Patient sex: M
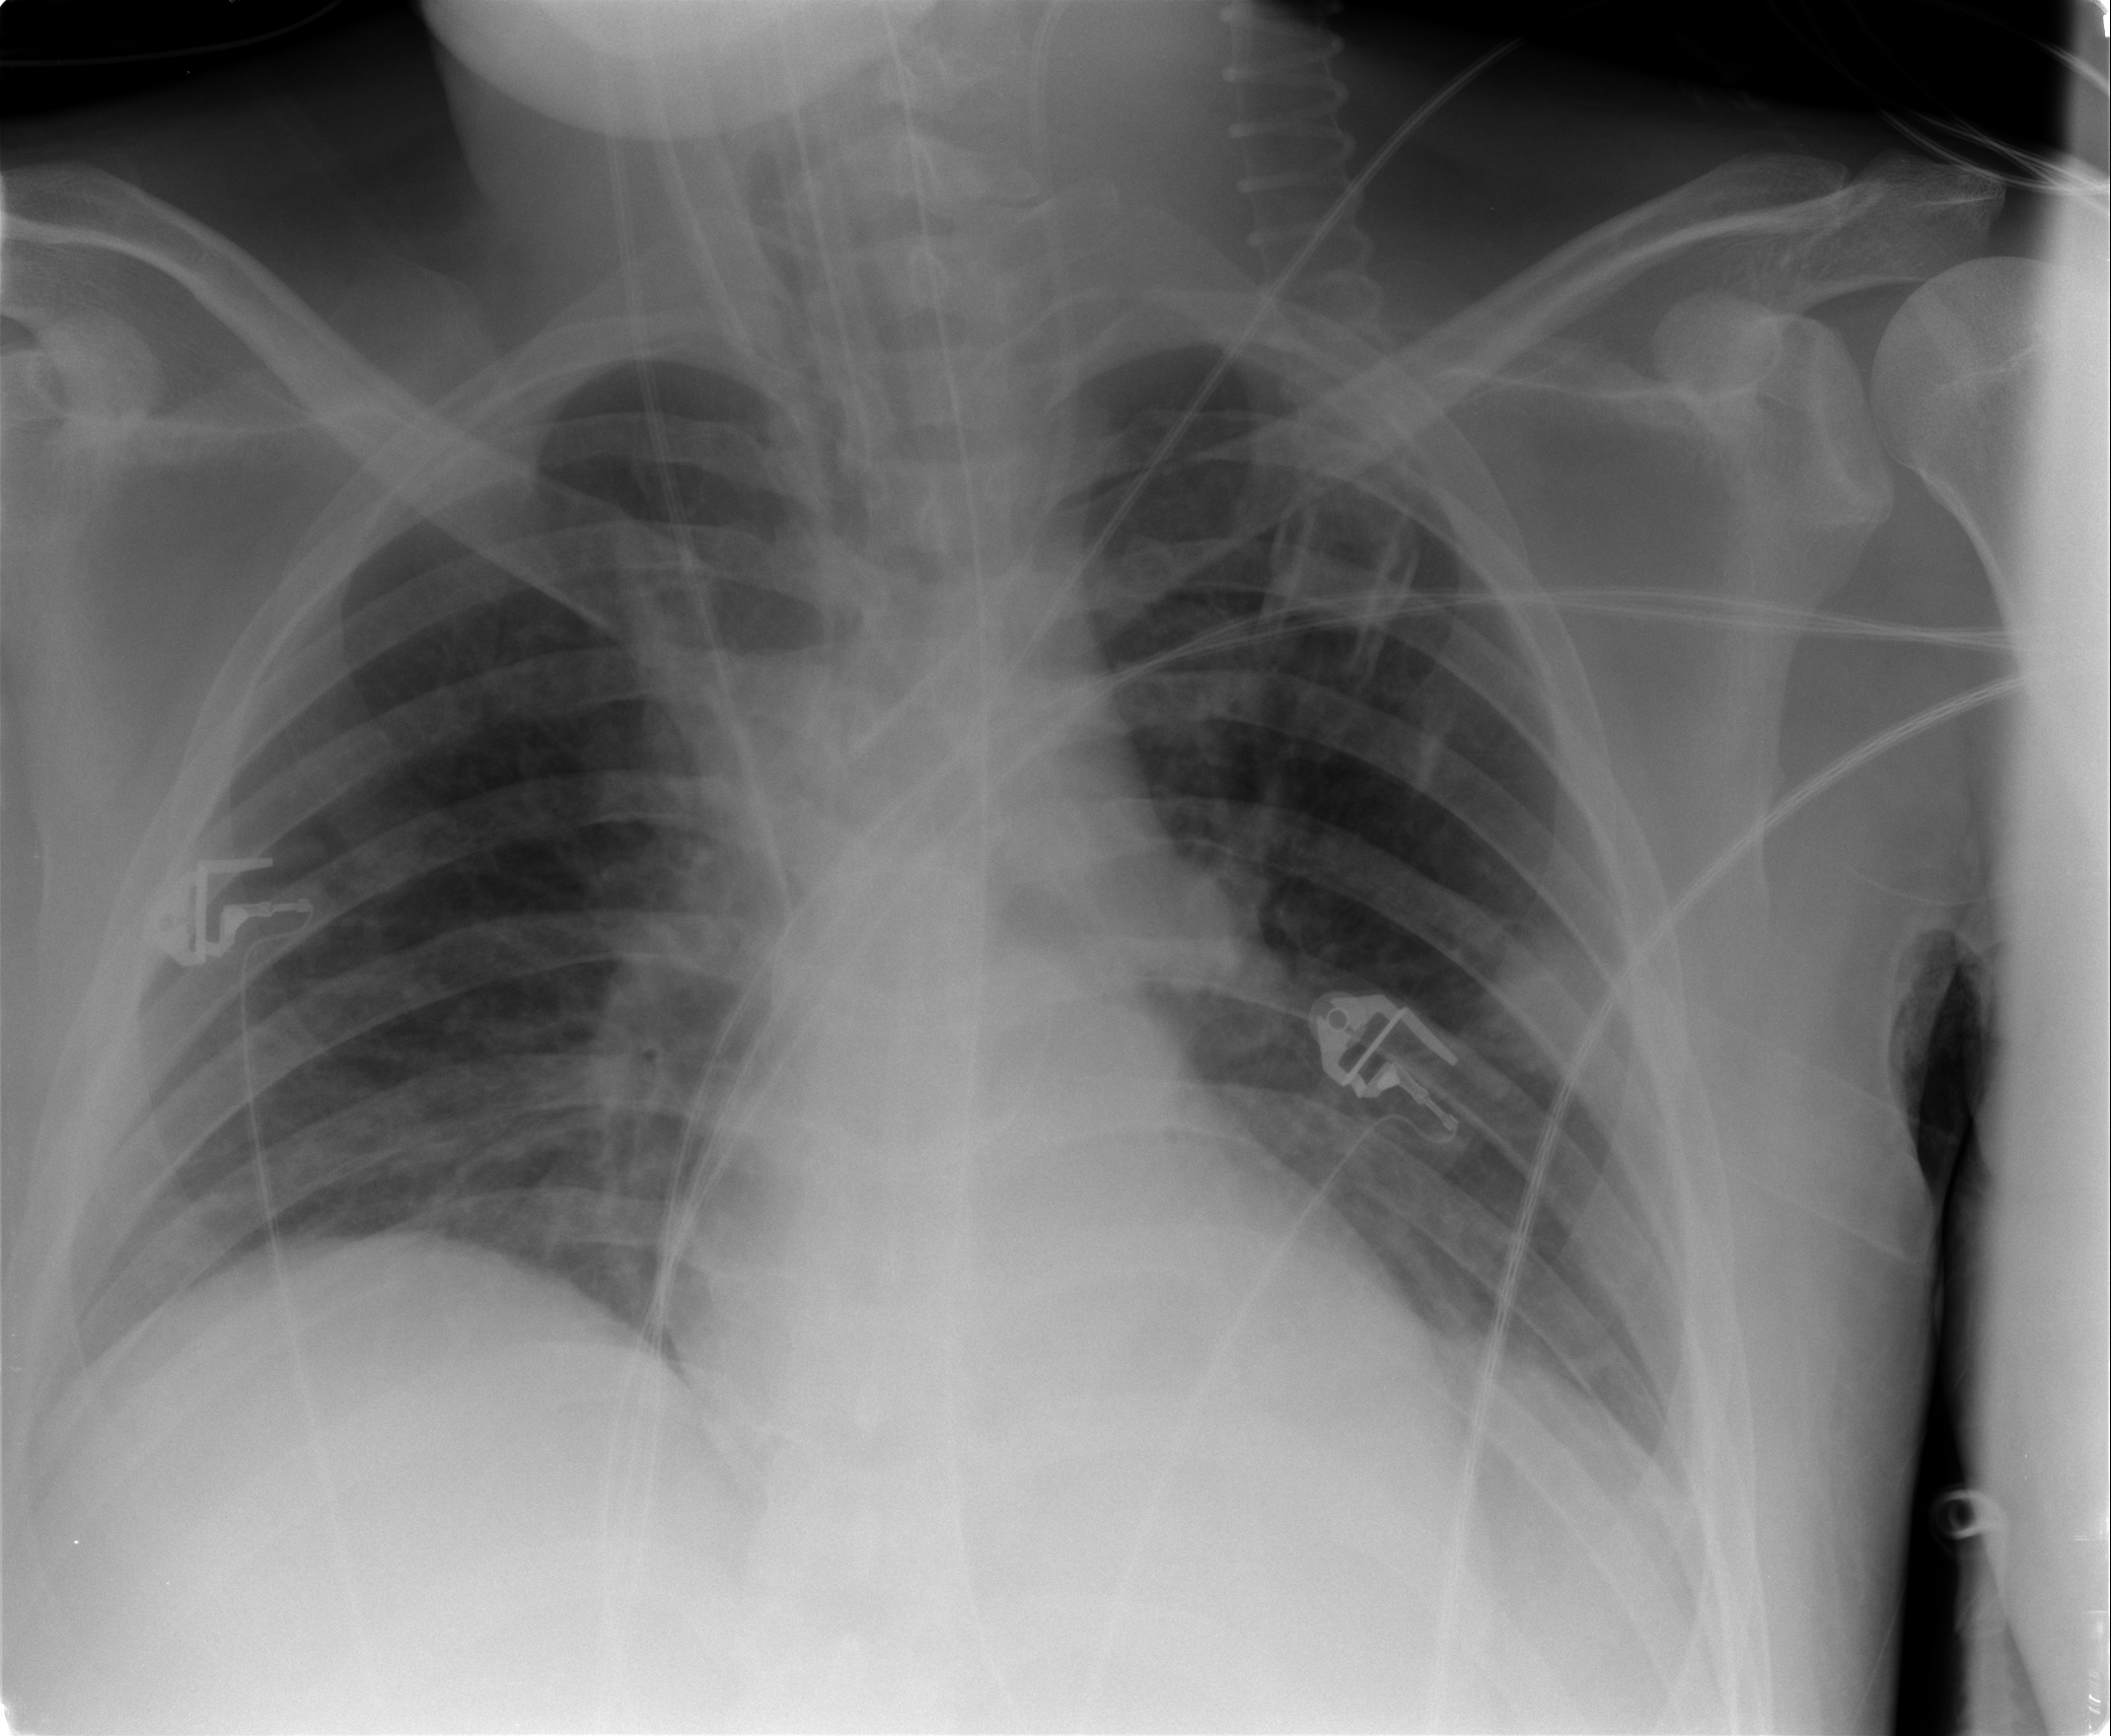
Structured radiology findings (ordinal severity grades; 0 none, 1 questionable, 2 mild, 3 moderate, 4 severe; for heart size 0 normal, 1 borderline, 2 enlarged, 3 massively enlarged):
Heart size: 0
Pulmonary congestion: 0
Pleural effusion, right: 0
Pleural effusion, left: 0
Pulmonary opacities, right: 0
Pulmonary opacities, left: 0
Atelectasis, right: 2
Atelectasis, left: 2